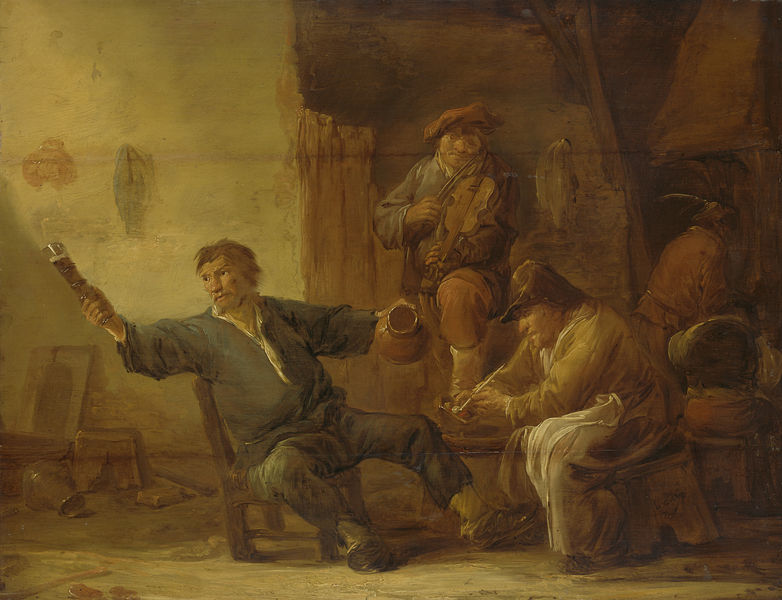
Titel: Boereninterieur
Künstler: Benjamin Gerritsz Cuyp
Standort: Amsterdam
Institution: Rijksmuseum
Schlagwörter: feder, mann, hut, männer, stuhl, mütze, öl, bauern, kamin, krug, hocker, schemel, pfeife, geige, mittelalter, fiedel, humpen, wirtshaus, tabak, fidler